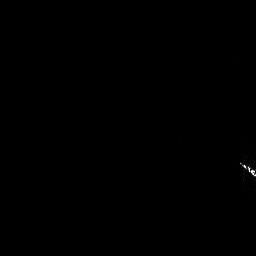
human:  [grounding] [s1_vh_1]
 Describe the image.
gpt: In the satellite image, there is  <ref>1 small ship </ref> <box>[[92, 61, 99, 68, 0]]</box> located at right.